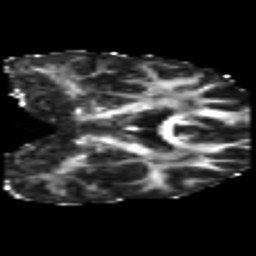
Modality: FA
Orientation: coronal
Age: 20
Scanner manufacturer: philips
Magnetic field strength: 3 T
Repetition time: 8.6 s
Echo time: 0.127 s